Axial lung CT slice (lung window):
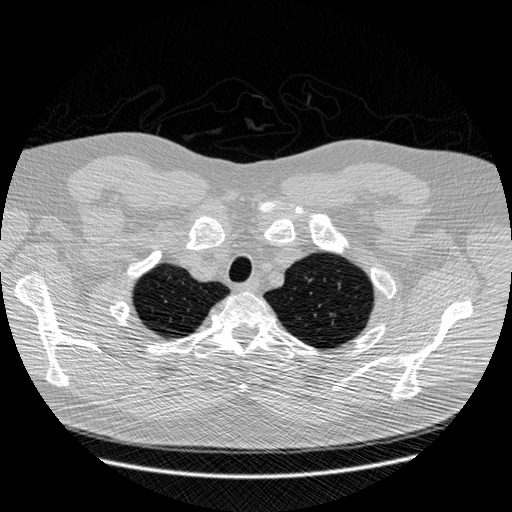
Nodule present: no